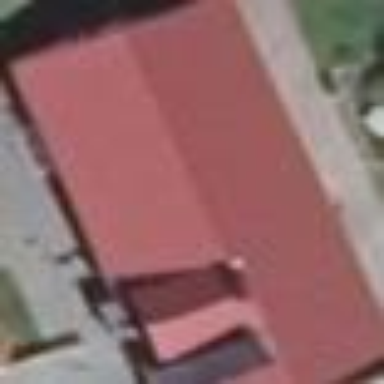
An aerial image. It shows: Shed building with gabled roof oriented along its length.